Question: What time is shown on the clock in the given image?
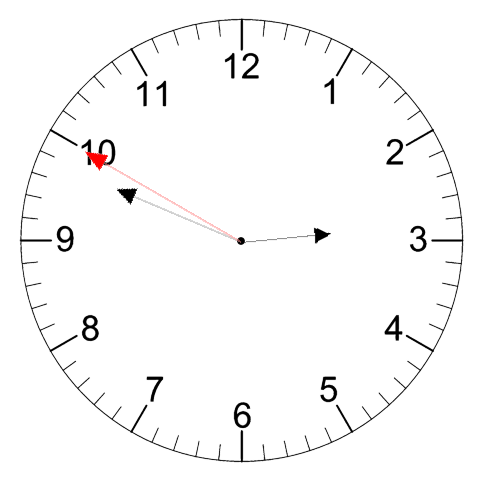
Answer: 02:48:50